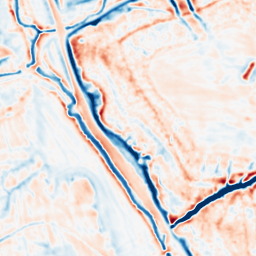
Category: multiscale
Decomposition family: dog_multiscale
Decomposition parameters: sigma_ratio: 1.6
n_scales: 3
base_sigma: 1
Upsampling method: sinc_hamming
Upsampling parameters: scale: 2
kernel_size: 16
Upsampling scale: 2